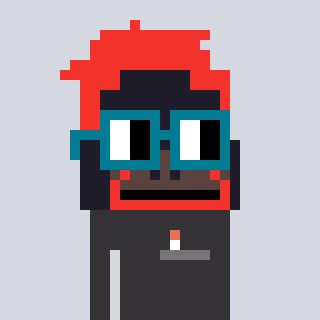
a pixel art character with square dark green glasses, a orangutan-shaped head and a grayscale-colored body on a cool background